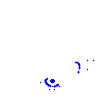
Particle: kaon